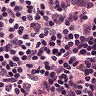
Metastatic tissue present: no